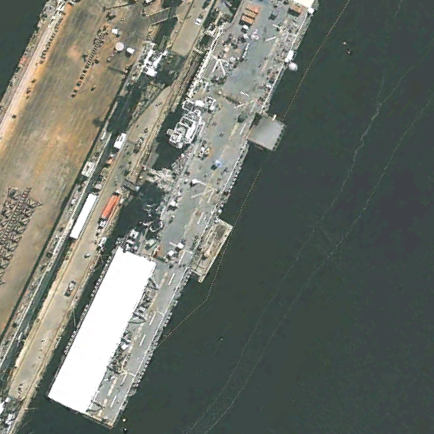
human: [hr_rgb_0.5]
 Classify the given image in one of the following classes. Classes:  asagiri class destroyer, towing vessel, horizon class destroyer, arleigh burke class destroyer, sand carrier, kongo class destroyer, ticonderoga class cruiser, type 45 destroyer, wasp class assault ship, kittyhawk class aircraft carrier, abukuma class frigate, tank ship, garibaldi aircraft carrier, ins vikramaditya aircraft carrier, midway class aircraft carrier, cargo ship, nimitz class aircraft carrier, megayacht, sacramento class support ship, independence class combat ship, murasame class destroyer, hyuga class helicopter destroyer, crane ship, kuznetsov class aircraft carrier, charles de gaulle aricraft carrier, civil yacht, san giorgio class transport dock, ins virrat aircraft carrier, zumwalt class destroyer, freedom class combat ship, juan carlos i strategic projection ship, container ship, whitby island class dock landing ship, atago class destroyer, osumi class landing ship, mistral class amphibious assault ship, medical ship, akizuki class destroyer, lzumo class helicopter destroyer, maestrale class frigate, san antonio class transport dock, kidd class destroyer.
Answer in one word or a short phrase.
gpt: Wasp class assault ship